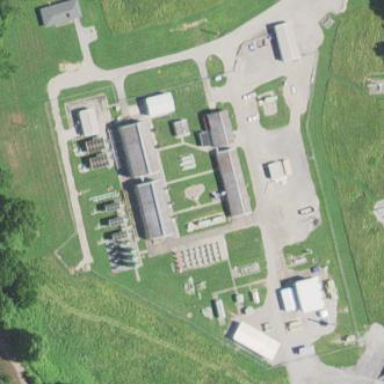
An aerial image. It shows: Compression substation.